Question: When i started making a mobile app (that uses laravel on the server) i decided to not dig into testing or coding standards as i thought it was better to actually get a working app first.
A few months later i have a working app but my code doesn't follow any standards and nor have i written any tests.
Current directory structure i'm using is:

: Contains all the controllers the app uses. The controllers aren't exactly thin, they contain most of the logic and some of them even have multiple conditional statements (if/else). All the database interactions occur in the controllers.
: Define relationships with other models and contain certain functions relative to the particular model eg. A validate function.
: contain custom helper functions.
: contains the migrations and seeds.
My app is currently working and the reason for the slack is probably because i work alone on the app.
1. Should i go ahead and release the app and then see if its even worth making the effort to refactor or should i first refactor.
2. I do wish to refactor the code but i'm unsure on as to what approach i should take. Should i first get the standards right and then make my code testable? Or should i not worry about standards( and continue using classmap to autoload) and just try and make my code testable?
3. How should i structure my files?
4. Where should i place interfaces,abstract classes etc?
Note: I am digging into testing and coding standards from whatever resources i can find, but if you guys could point me to some resource i would appreciate it.
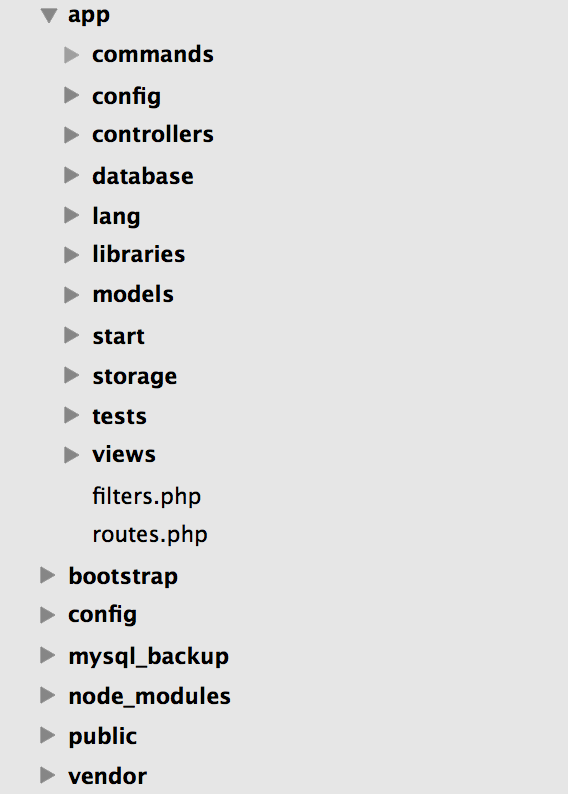
Answer: Oh dear. Classic definition of legacy code, is code with no unit tests. So now you are in that unfortunate position where, if you are ever going to have to amend/enhance/resuse this code base, you are going to have to absorb a significant cost. The further away from your current implementation you get, the higher that cost is going to get. That's called technical debt. Having testable code doesn't get rid of it though, it simply reduces the interest rate.
Should you do it? Well if you release now, and it achieves some popularity and therefore need to do more to it...
If it's going to be received with total indifference or screams of dismay, then there's no point in releasing it at all, in fact that would be counter-productive.
Should you choose to carry on with the code base, I can't see any efficient way to re-factor for a coding standard without a unit test to prove you haven't broken the app in doing so. If you find a coding standard where testable and tested aren't a key part of it, ignore it, it's drivel.
Of course you still have the problem of how do you change code to make it testable without breaking it. I suspect you can iterate towards that with say delegation in your fat controllers without too much of a difficulty.
Two key points.
Have at least some test first, even if it's a wholly manual one, say a printout of the web page before you do anything. A set of integration tests, perhaps using an automation suite would be very useful, especially if you already have a coupling problem.
The other is, don't make too many changes at once and by too many I mean how many operations in the app will be affected by this code.
Robert C Martin's (no affiliation whatsoever) Working With Legacy Code would be a good purchase if you want to learn more.
Hopefully this lesson has already been learnt. Don't do this again.
Last but not least doing this sort of exercise is a great learning experience, rest assured you will run into situations (lots of them) where this perennial mistake has been made.